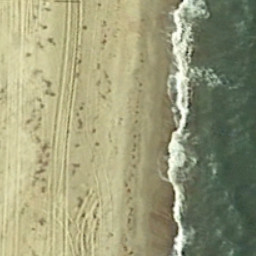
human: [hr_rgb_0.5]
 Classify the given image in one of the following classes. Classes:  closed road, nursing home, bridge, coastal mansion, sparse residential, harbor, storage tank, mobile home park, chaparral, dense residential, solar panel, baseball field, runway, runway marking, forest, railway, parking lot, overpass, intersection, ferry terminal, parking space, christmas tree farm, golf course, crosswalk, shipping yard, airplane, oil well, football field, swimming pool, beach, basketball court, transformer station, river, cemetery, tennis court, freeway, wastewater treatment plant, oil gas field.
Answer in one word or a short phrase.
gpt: beach